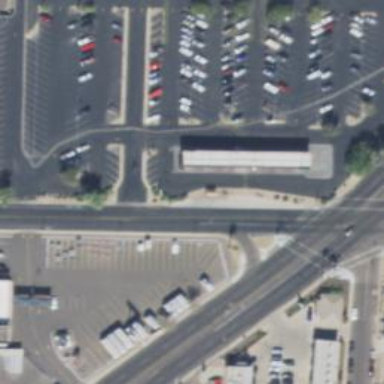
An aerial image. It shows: Asphalt road with primary link designation.